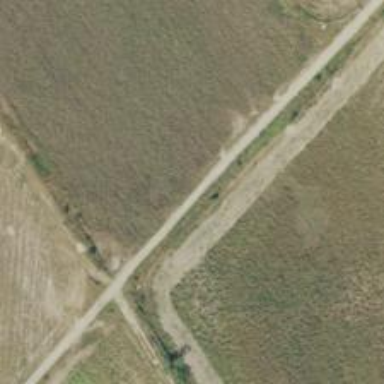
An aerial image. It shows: Unclassified road.